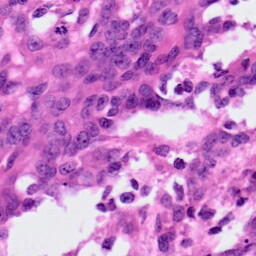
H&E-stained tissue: Ovarian